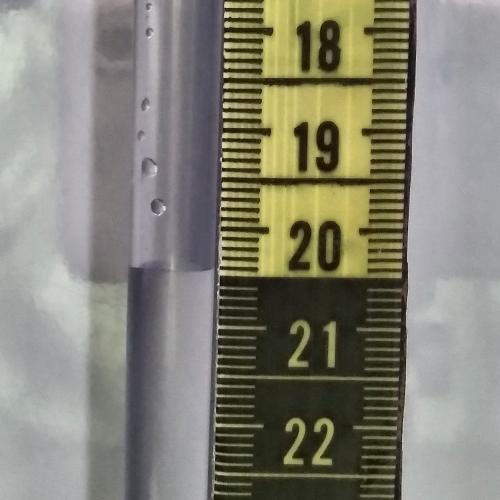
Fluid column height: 20.4 cm